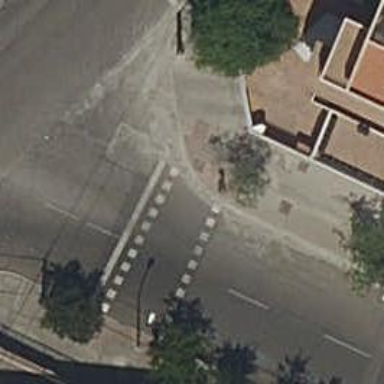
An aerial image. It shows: Crossing with traffic signals.